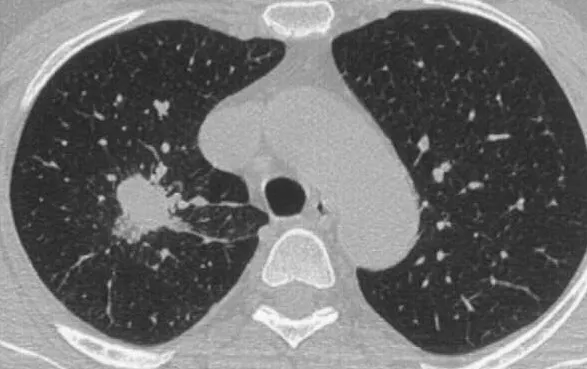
Preoperative CT scans. The preoperative CT scans clearly demonstrate the main tumor in the upper lobe of the right lung.
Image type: radiology (ct)